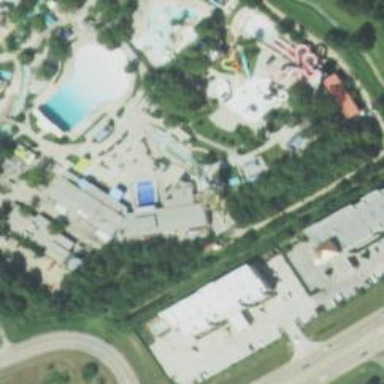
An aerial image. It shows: Water slide attraction.